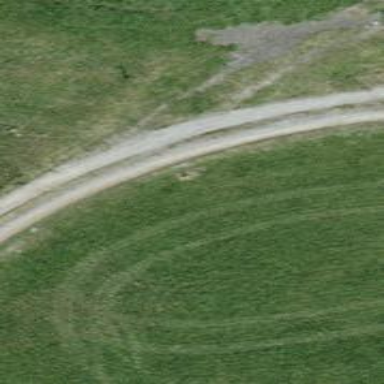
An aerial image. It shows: Paved track with grade3 tracktype.